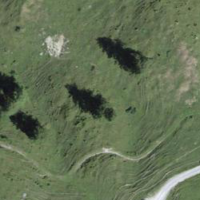
EUNIS habitat code: 23
Species observed at this site:
Dryas octopetala